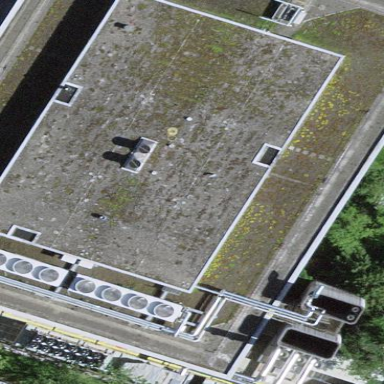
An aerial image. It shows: Hospital building.